Question: I need to use a part of a image in my canvas. Is there any function to crop a part of a png in android?

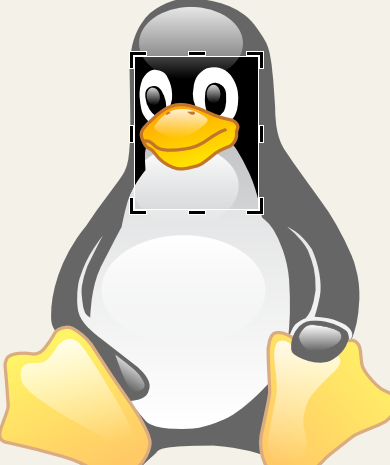
Answer: Check this one <URL>